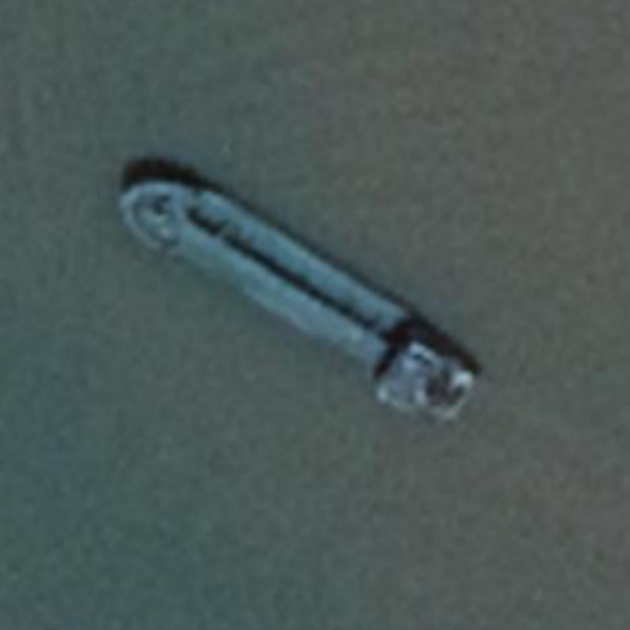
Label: civil